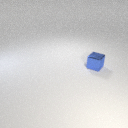
small blue metal cube